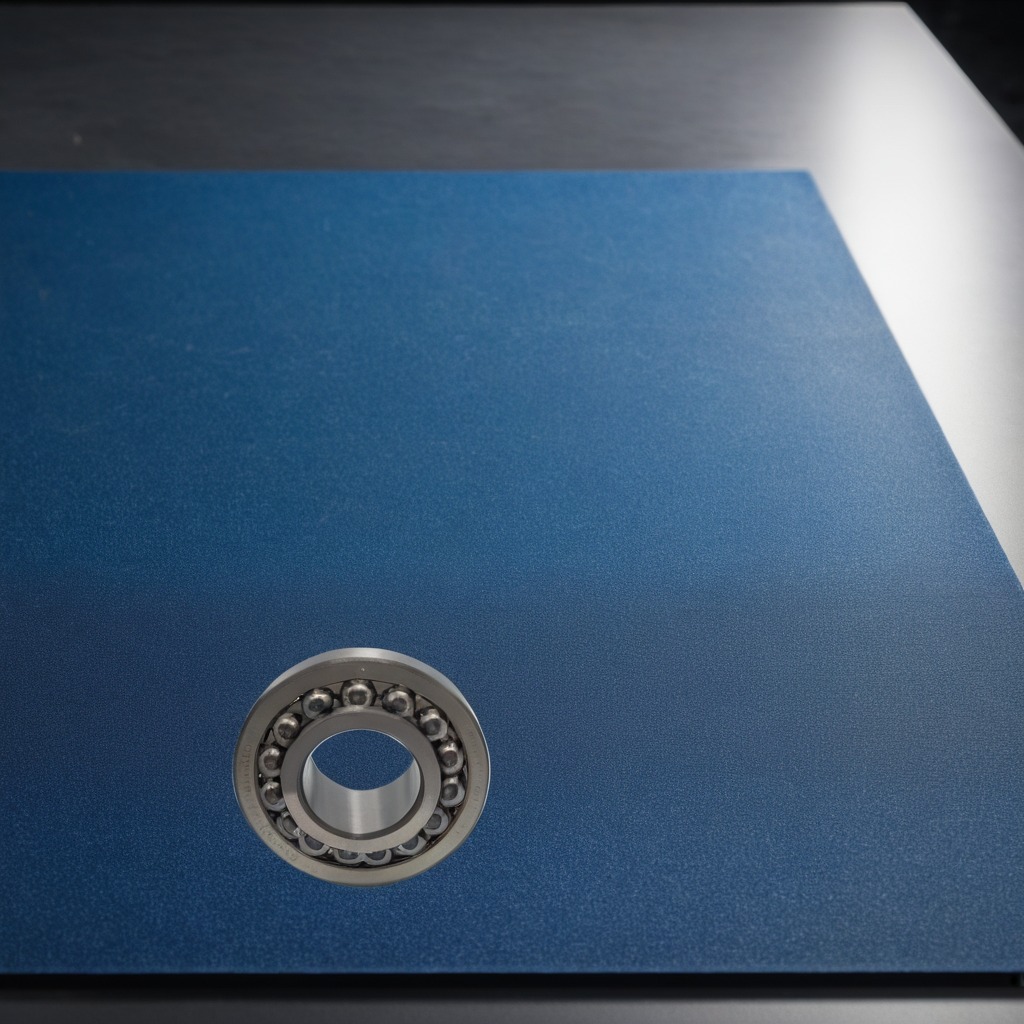
A metal ball bearing lies on a clean granite tabletop covered with a blue rubber mat inside a workshop under bright overhead lighting crisp shadows high clarity worn but beneath the mat